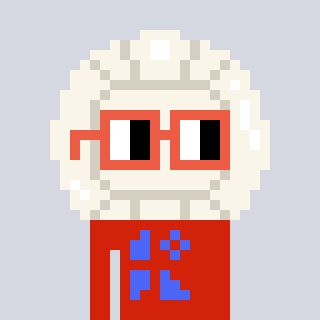
a pixel art character with square orange glasses, a volleyball-shaped head and a red-colored body on a cool background